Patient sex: F
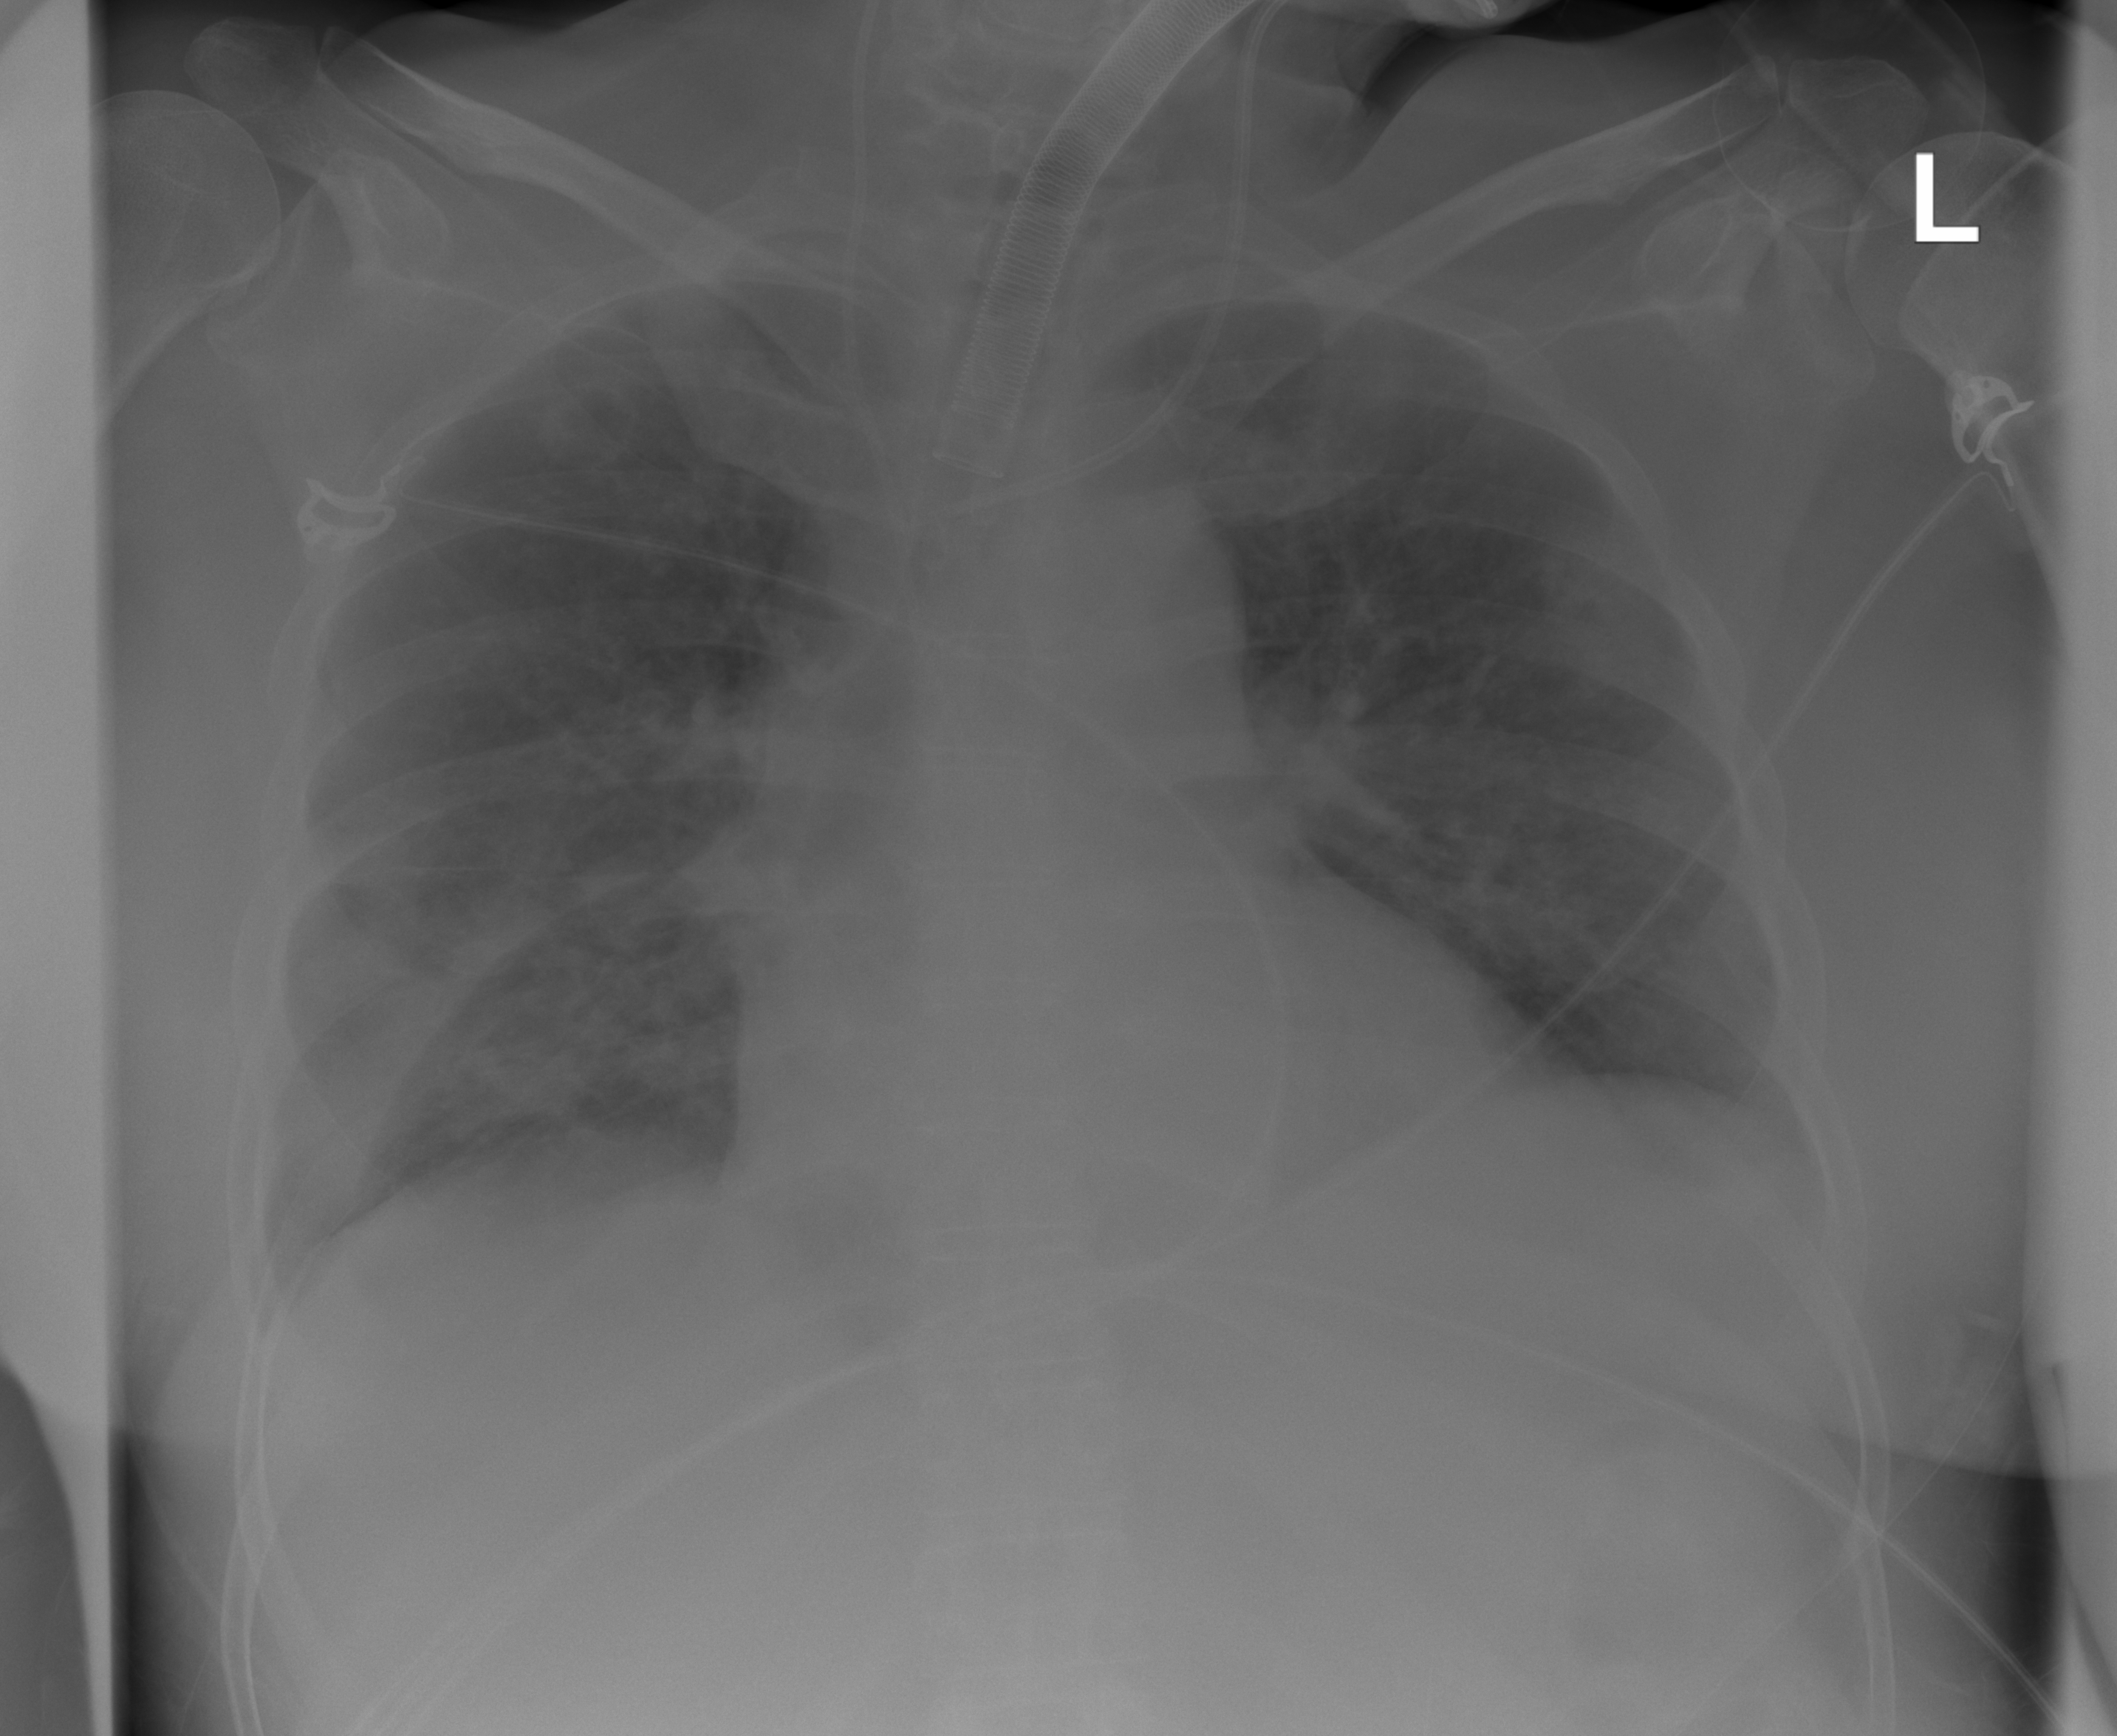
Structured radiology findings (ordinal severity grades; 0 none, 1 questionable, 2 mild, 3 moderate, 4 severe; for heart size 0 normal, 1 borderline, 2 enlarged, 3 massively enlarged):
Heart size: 2
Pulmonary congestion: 1
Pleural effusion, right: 1
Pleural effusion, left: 0
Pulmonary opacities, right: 2
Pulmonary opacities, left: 2
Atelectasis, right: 2
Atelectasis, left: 0